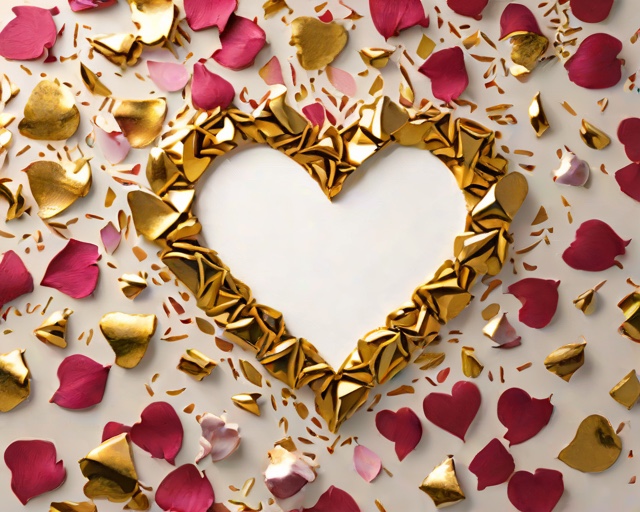
Category: Anniversary